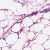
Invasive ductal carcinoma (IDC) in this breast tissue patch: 0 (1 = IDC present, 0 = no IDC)